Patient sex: M
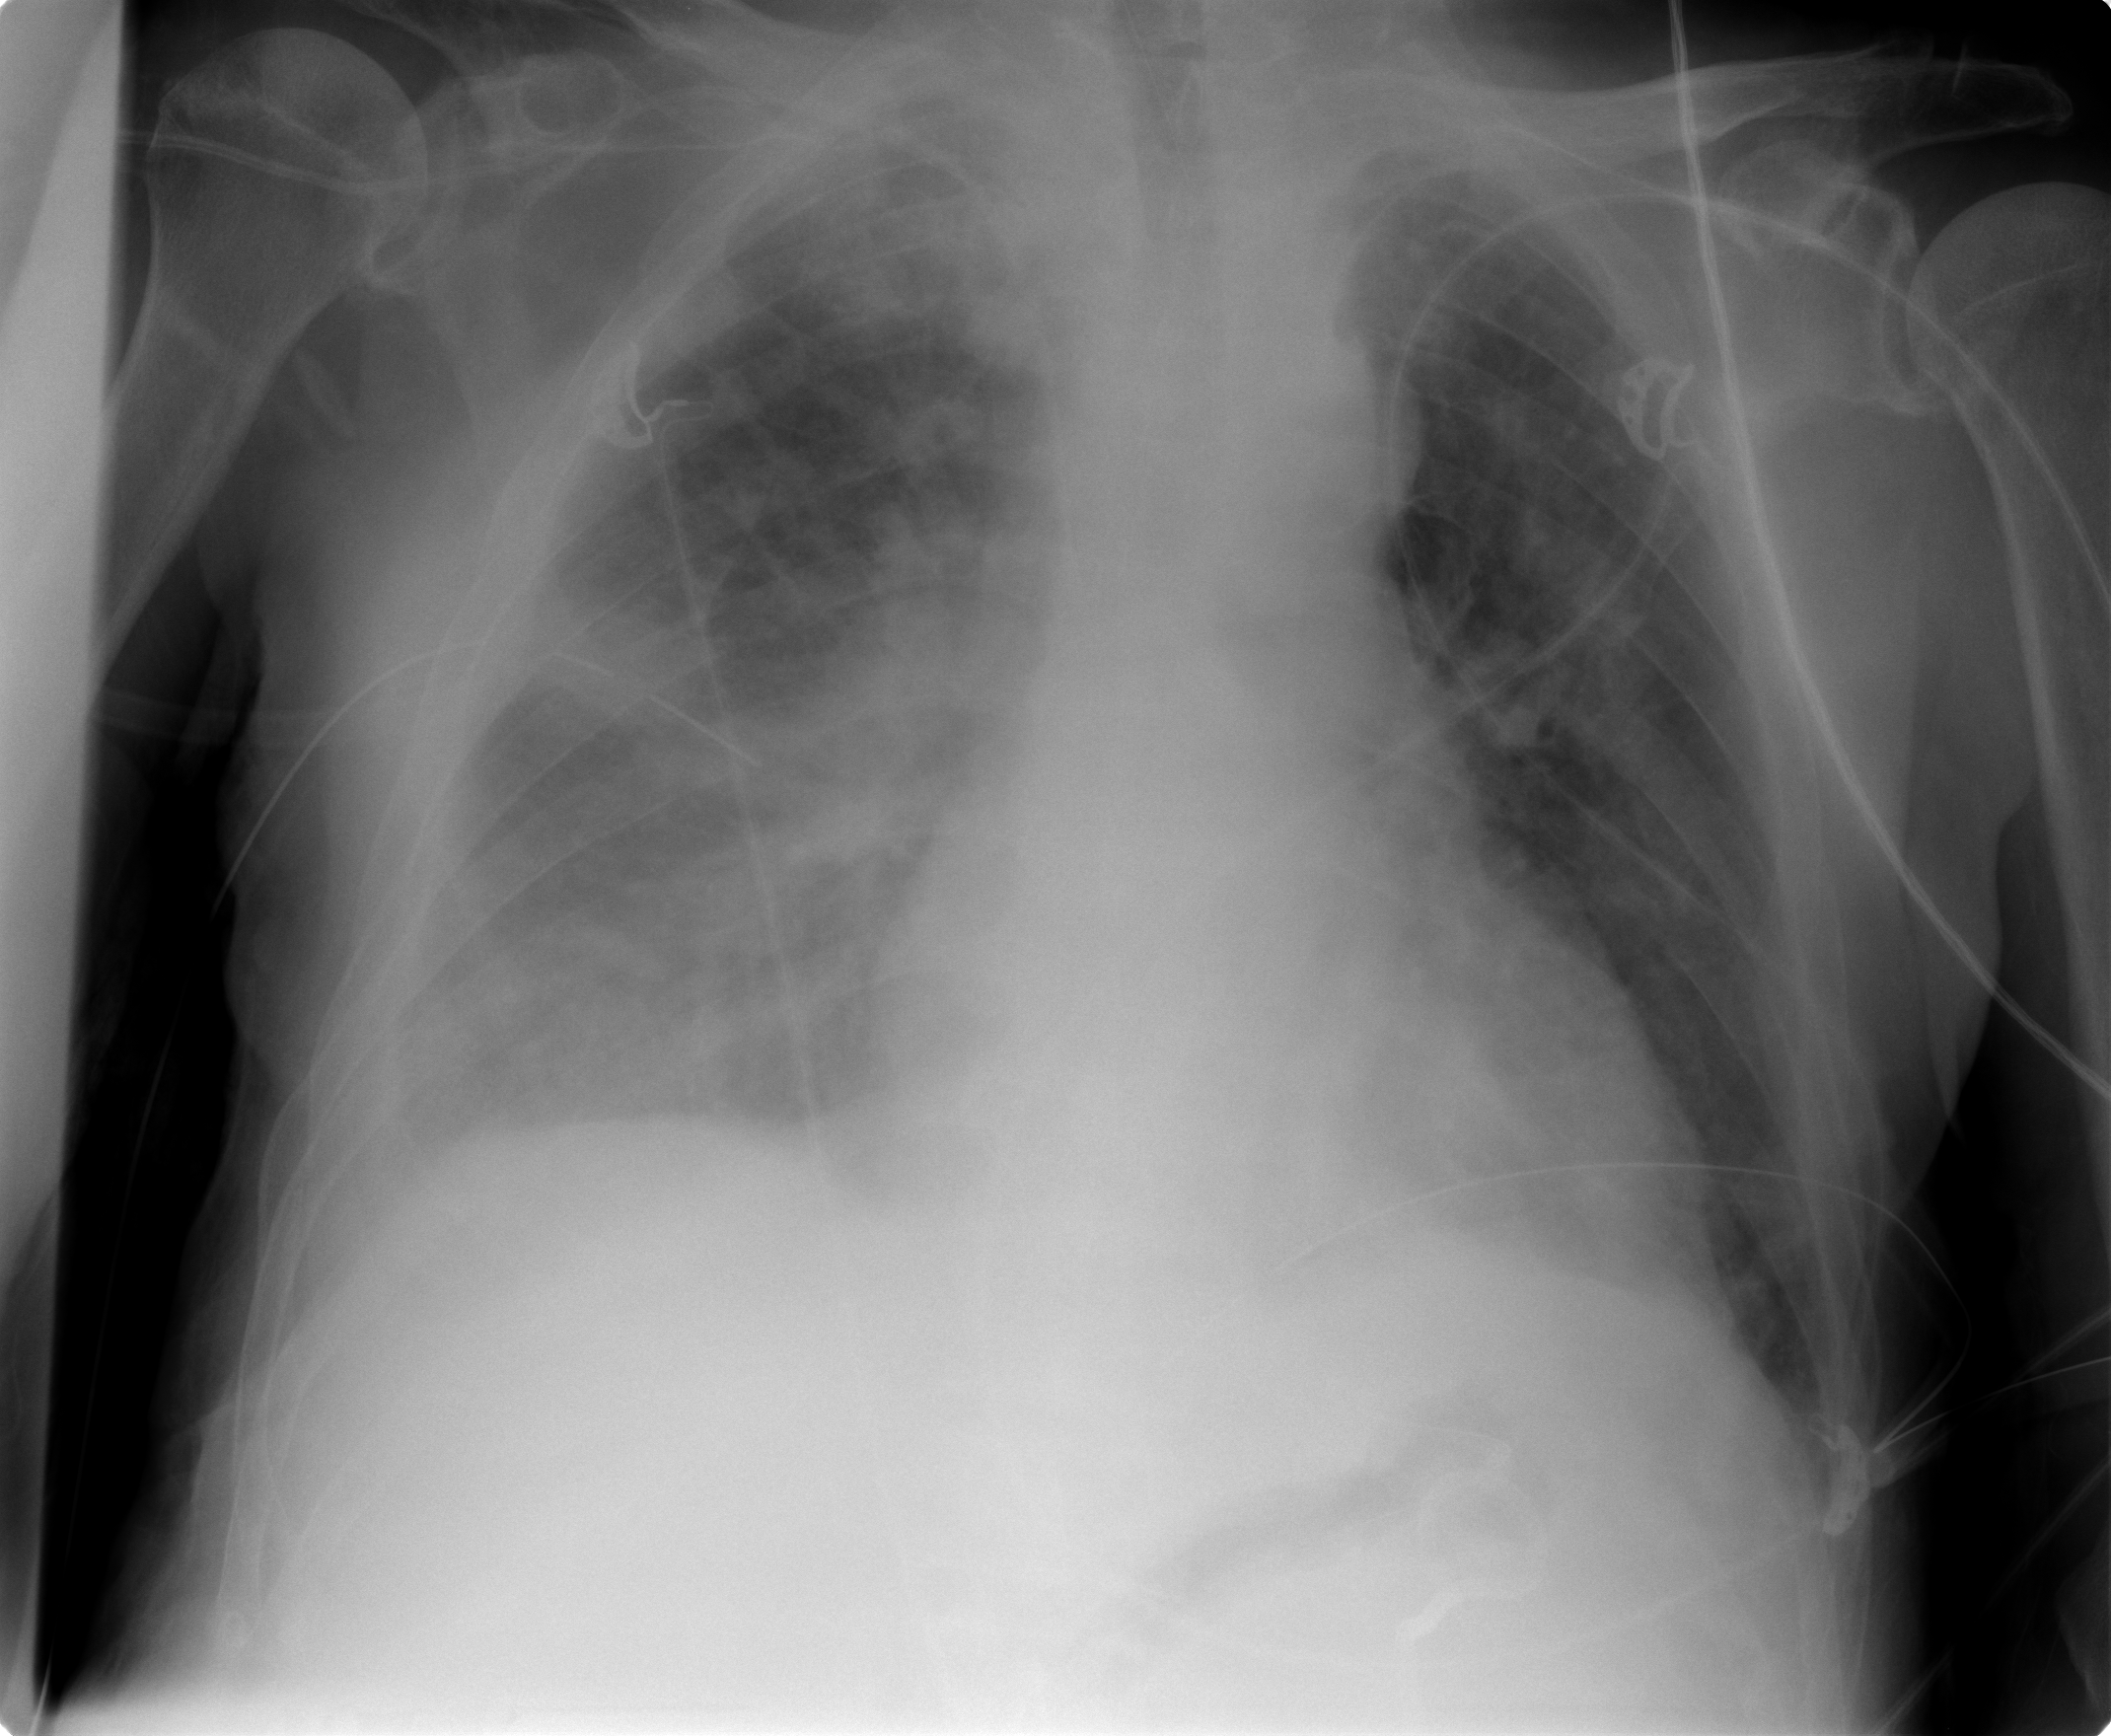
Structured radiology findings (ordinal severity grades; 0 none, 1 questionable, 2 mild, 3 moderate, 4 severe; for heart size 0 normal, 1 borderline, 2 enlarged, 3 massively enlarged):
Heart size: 1
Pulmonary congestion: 3
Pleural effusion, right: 3
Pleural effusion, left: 0
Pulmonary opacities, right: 3
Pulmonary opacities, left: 2
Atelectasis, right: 2
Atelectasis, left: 2